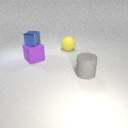
large gray rubber cylinder to the right of large yellow rubber sphere